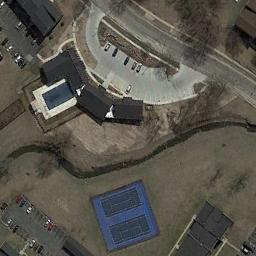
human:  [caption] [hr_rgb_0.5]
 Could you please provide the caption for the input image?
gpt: There is a tennis court on the upper left .

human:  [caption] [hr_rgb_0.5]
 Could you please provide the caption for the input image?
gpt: Many cars are near the tennis court .

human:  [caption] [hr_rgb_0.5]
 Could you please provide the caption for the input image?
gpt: The tennis court is on the bare land next to the parking lot .

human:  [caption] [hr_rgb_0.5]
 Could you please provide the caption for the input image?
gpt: Tennis court on a large area of ​​bare land with parking lots and buildings nearby .

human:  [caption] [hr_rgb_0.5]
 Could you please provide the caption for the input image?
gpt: The tennis court is on a meadow beside a parking lot .